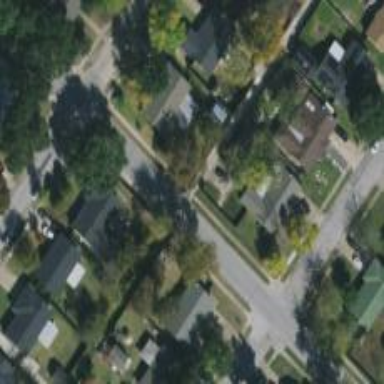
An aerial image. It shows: Alley classified as service road.